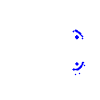
Particle: proton